Aerial crown-view tile of a tropical tree (Barro Colorado Island, Panama), acquired 20250124:
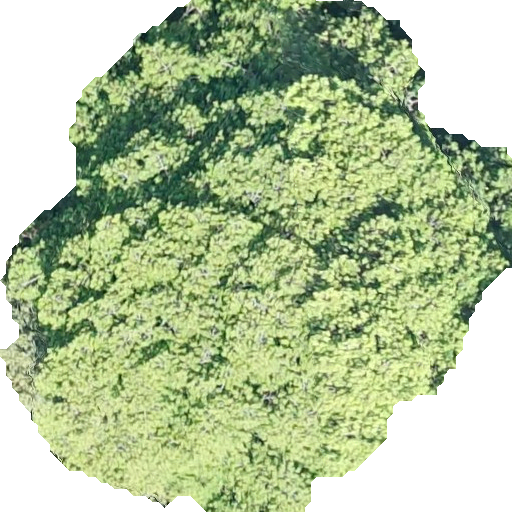
Species: Virola surinamensis
GBIF accepted scientific name: Virola surinamensis
Crown area: 294.531 m²